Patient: sex M, age 45
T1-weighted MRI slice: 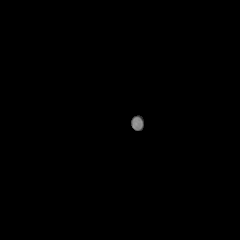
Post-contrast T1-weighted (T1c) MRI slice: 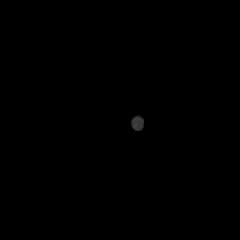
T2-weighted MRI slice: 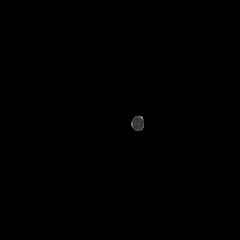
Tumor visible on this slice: no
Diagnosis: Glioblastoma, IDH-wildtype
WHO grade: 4